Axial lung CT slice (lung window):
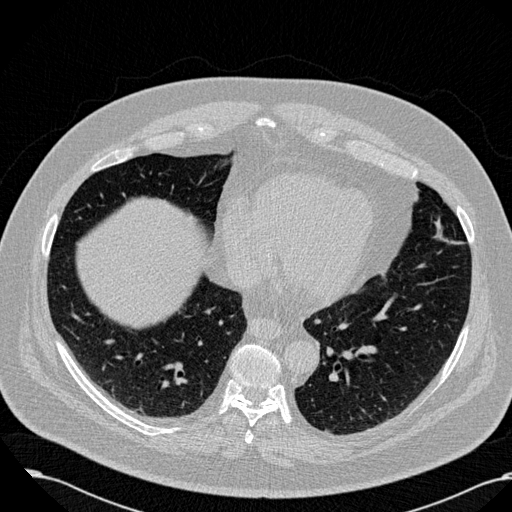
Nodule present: no